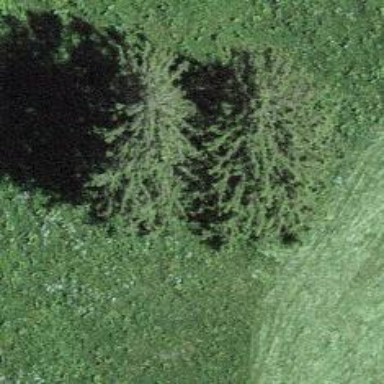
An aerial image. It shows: Needle-leaved tree in its natural environment.